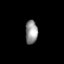
Tissue: lung
Cell type: Fibroblasts
Senescence score: 0.1975
Nuclear area (px): 282
Mean DAPI intensity: 147.599